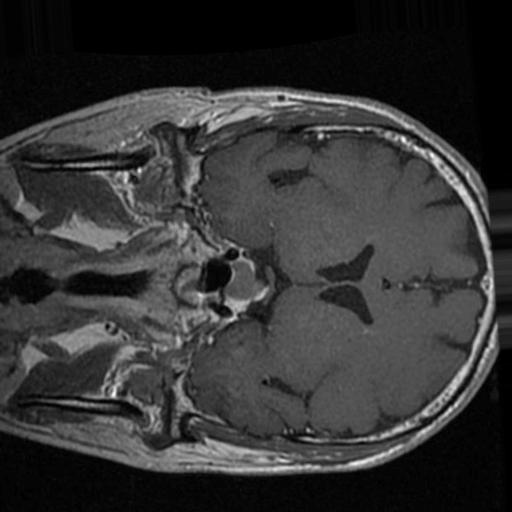
Label: brain_tumor